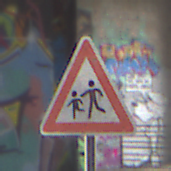
Verkehrszeichen: KinderRechts
Umgebung: Roofed, Special
Tageszeit: Midday
Wetter: Overcast
Licht: Natural
Jahreszeit: NotSpecified
Kontrast: MediumContrast